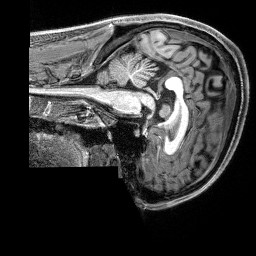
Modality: T1w
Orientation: sagittal
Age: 24
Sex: male
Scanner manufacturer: siemens
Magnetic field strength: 3 T
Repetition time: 2.8 s
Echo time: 0.00212 s